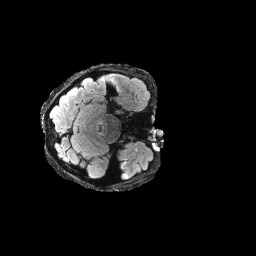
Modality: FLAIR
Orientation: axial
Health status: ill
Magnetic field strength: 3 T